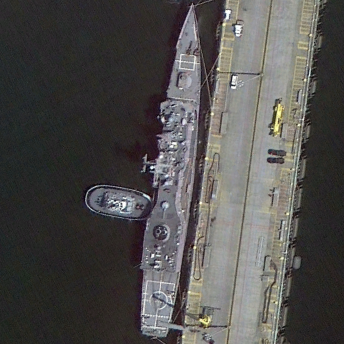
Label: cruiser